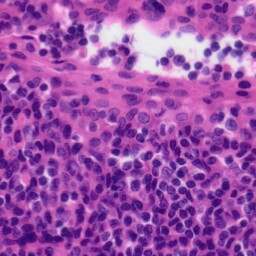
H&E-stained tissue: Tonsil